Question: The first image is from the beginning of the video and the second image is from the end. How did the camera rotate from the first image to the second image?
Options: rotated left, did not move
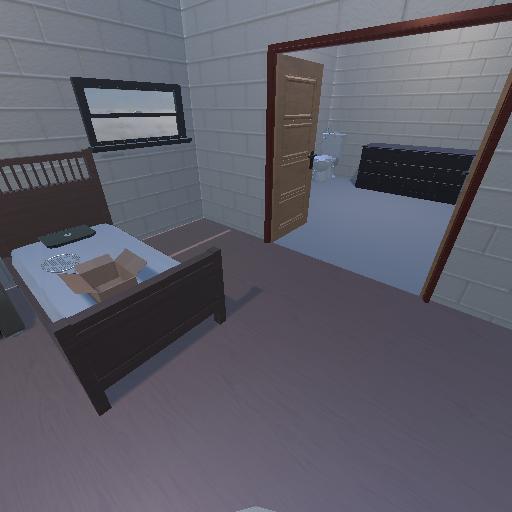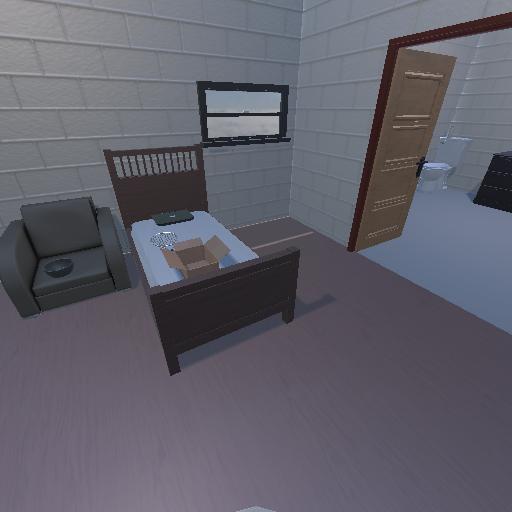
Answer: rotated left